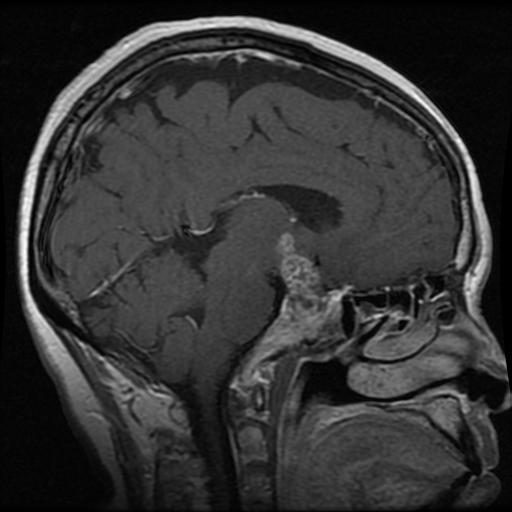
Label: pituitary